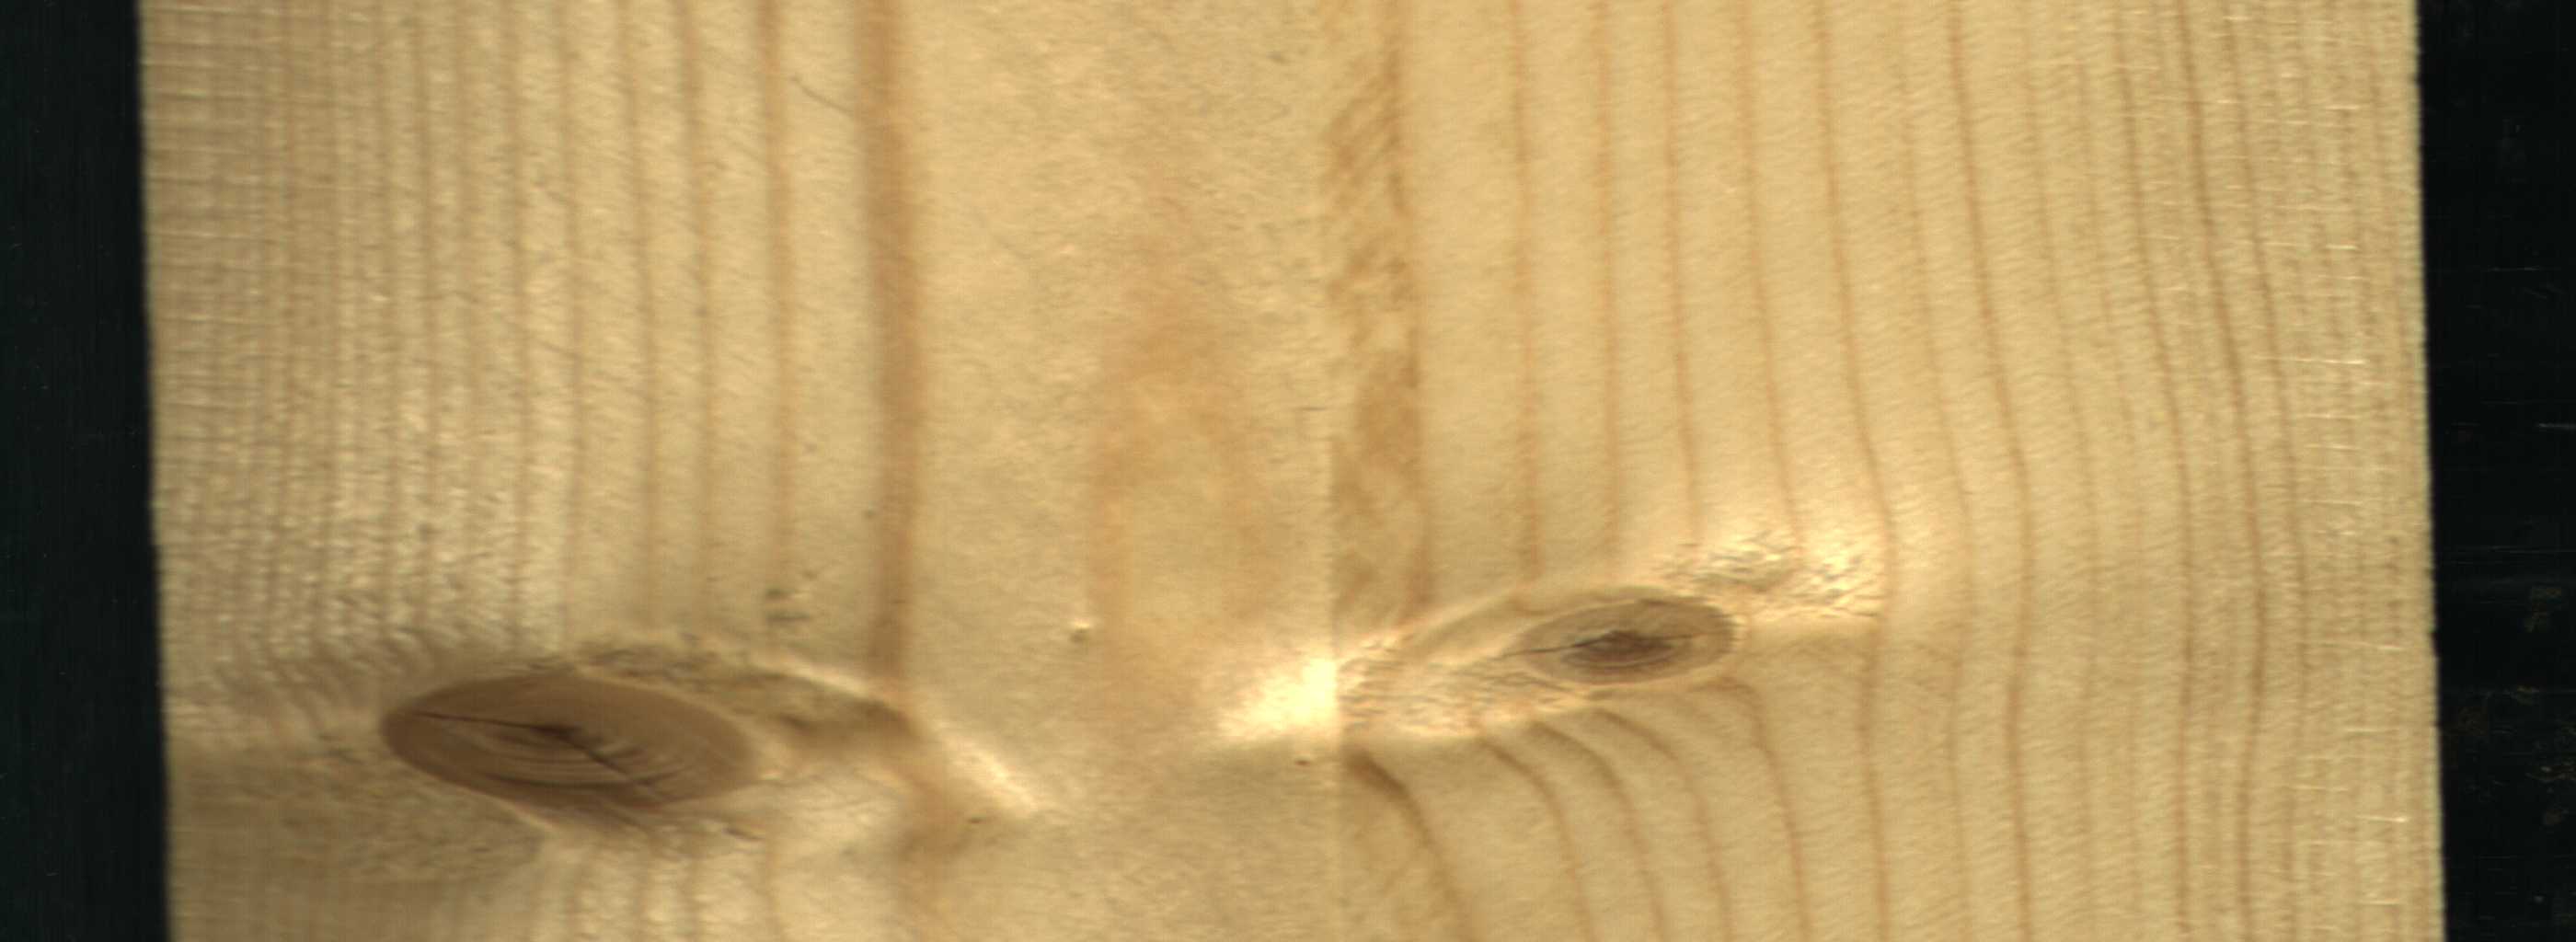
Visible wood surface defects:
knot_with_crack
Live_Knot